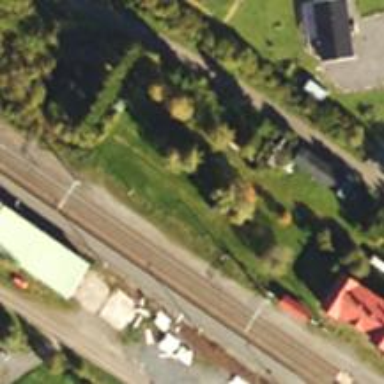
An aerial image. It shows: Railway track with continuous electrified contact line.